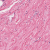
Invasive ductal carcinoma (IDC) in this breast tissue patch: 0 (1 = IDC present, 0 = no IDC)